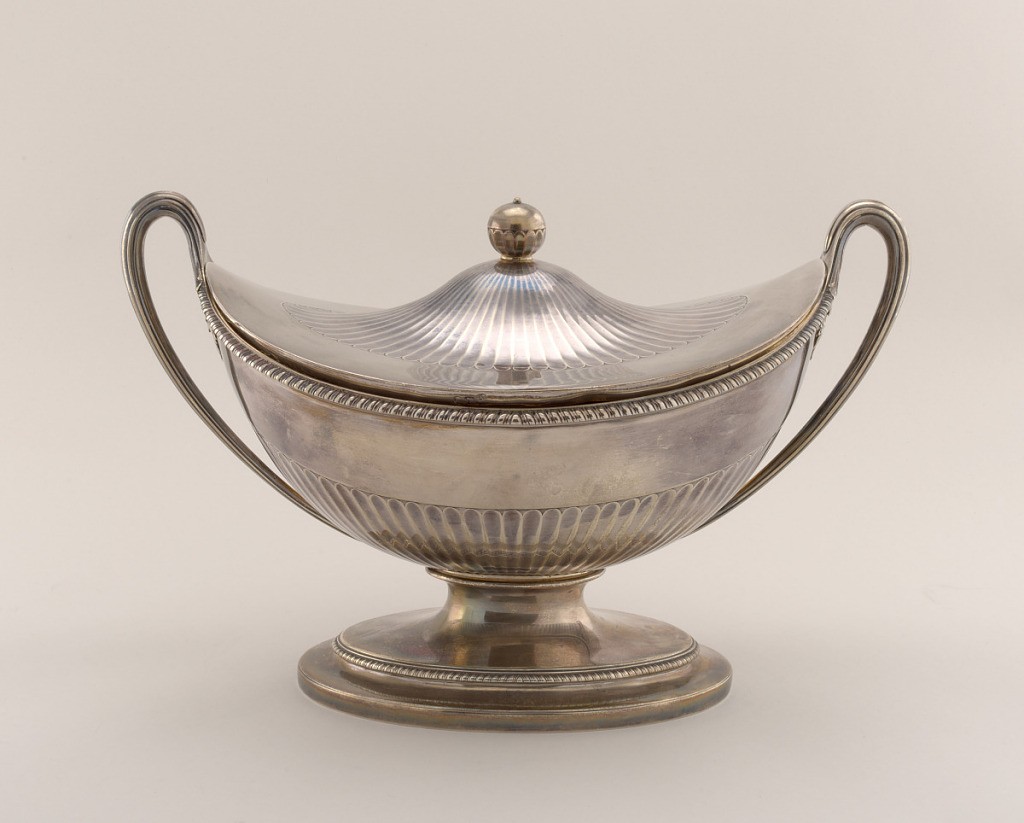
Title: Soup Tureen
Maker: John Wakelin, English, active 1776 – 1805
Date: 1789
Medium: silver
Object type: tureen
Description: Boat-shaped silver tureen with two high handles, a low-domed lid and foot. The body of the tureen has patterned rim with a smooth top half and fluted bottom half. The finial on the lid repeats this fluting pattern while the lid inverts it.